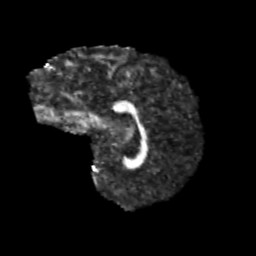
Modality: FA
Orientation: sagittal
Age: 9
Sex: male
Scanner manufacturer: siemens
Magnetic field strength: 3 T
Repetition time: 3.8 s
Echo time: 0.07 s